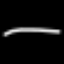
Label: line